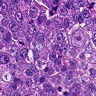
Metastatic tissue present: yes